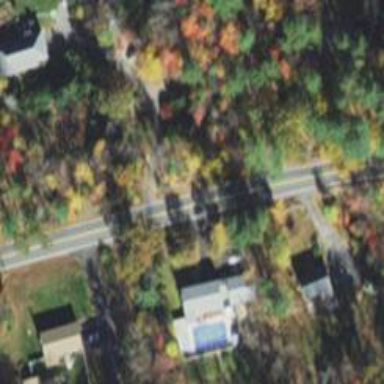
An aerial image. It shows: Tertiary road.